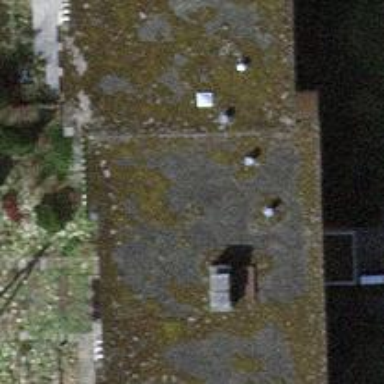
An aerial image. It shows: Building with flat roof.